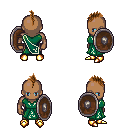
a pixel art fantasy rpg character, male body template, human, dark skin, sash dress, teal pants, brown mohawk hairstyle, gold boots, shield, four views (front, back, left, right), 2x2 character sprite sheet, small pixel art, hard edges, no anti-aliasing